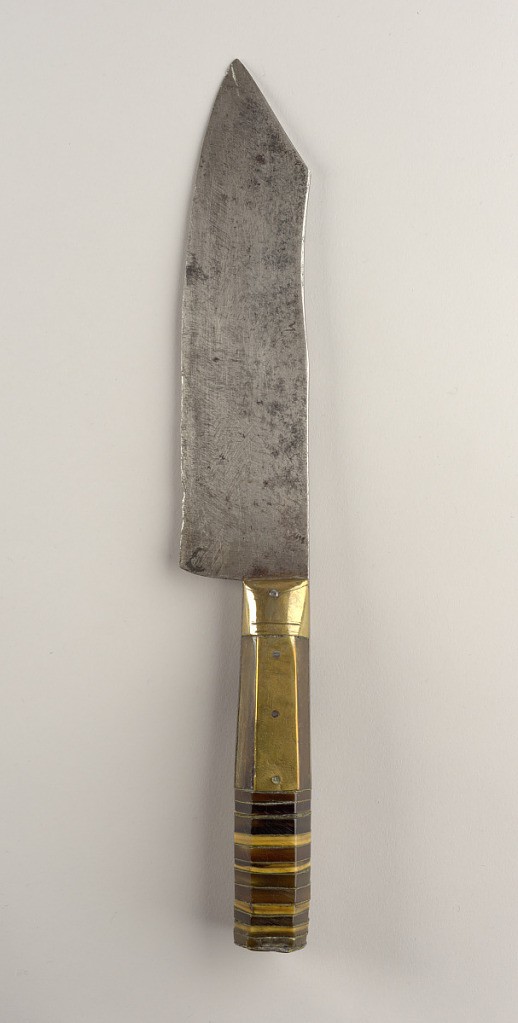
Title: Knife
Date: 17th century
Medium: Steel, brass, horn, bone
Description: Wide steel blade, slightly up-curved lower edge, angled end, pointed. Tang with button end. Handle eight-sided. Brass scales on major plane engraved with wriggle work; four sides of bone; two exposed tang sides. Handle end with 24 laminated sections of tri-color horn and brass plates. Plain brass end.